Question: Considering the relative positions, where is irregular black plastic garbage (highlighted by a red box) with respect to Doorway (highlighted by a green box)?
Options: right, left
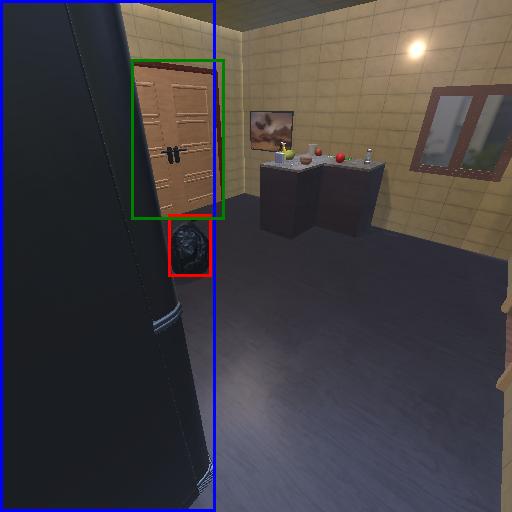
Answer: right